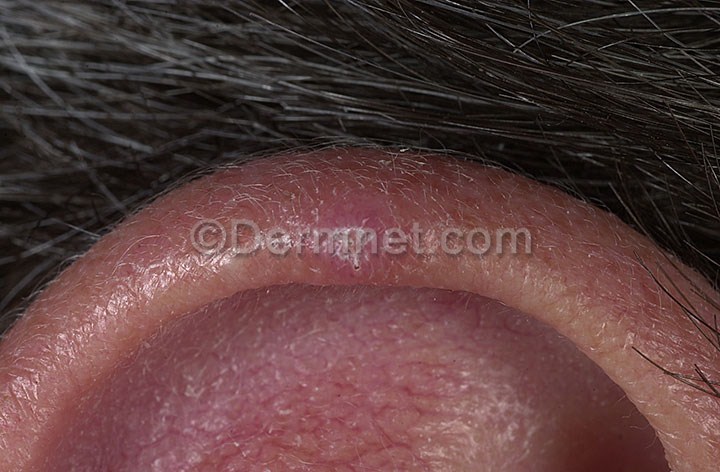
Disease: Seborrheic Keratoses and other Benign Tumors